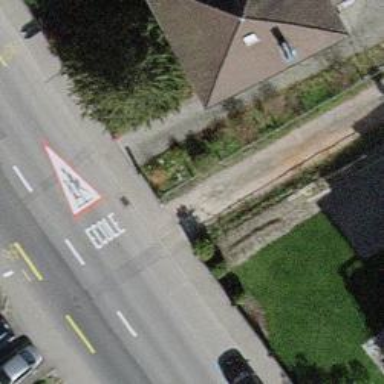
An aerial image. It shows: Unmarked crossing on the road.